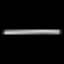
Label: line